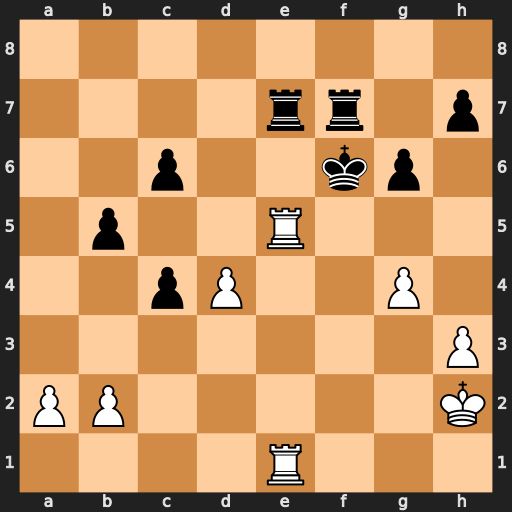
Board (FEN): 8/4rr1p/2p2kp1/1p2R3/2pP2P1/7P/PP5K/4R3
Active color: w
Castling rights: -
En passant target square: -
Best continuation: g5+ Kg7 Rxe7